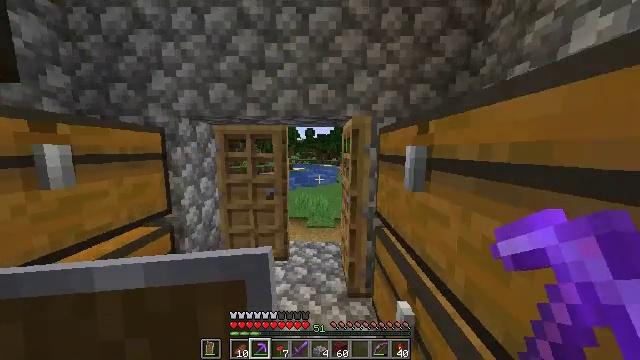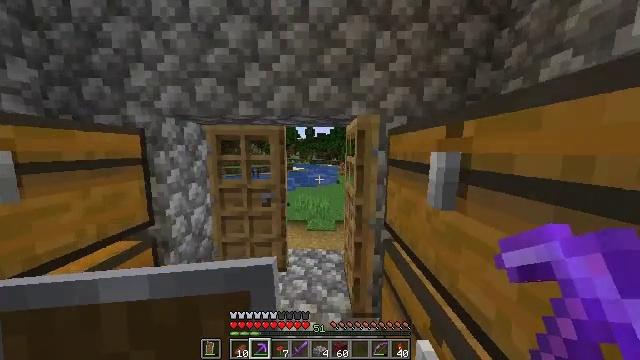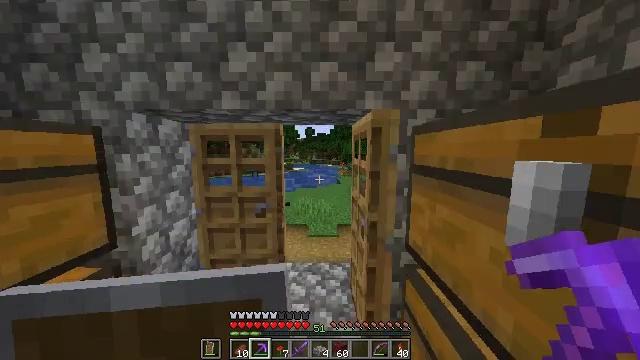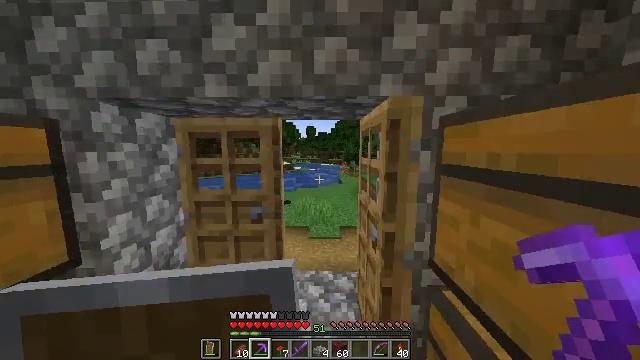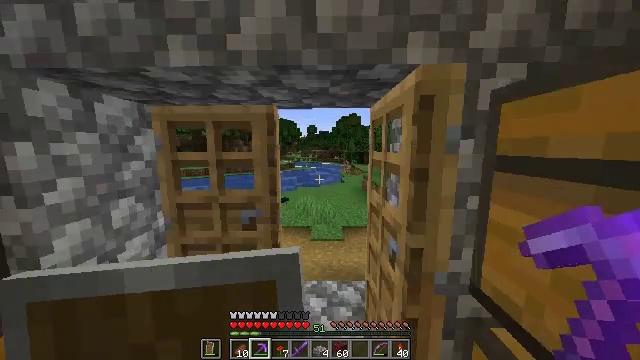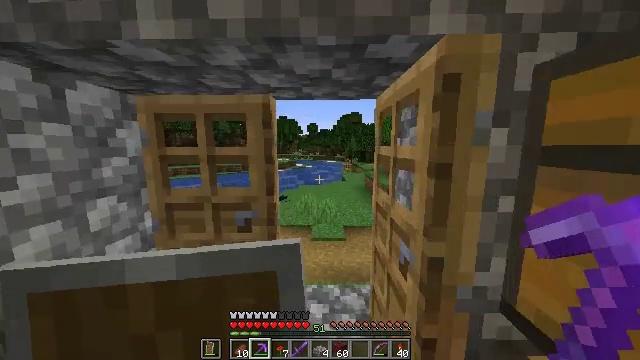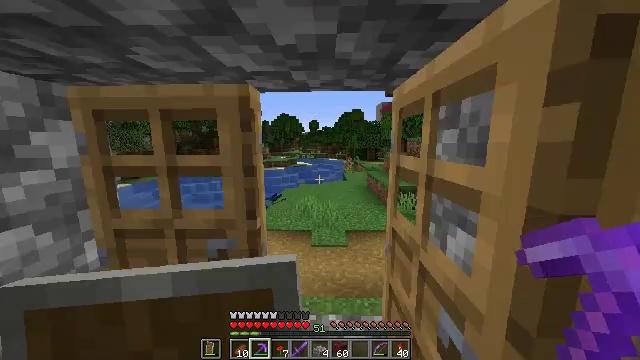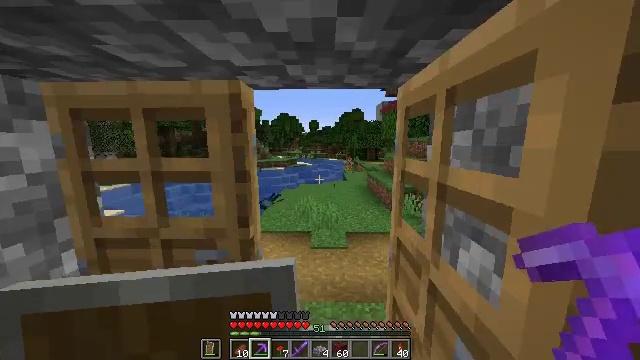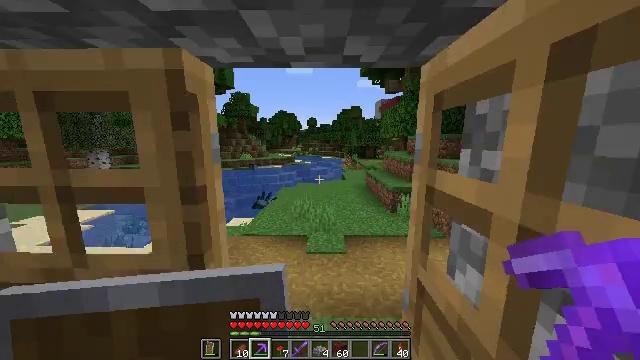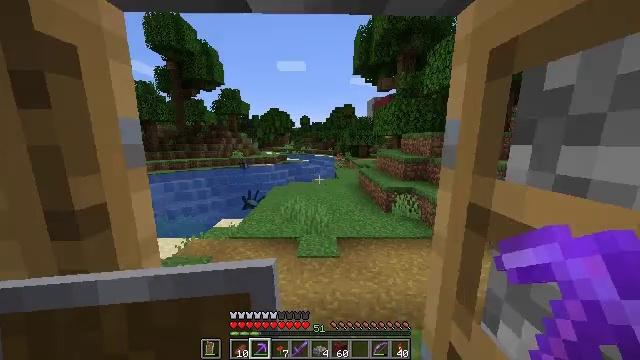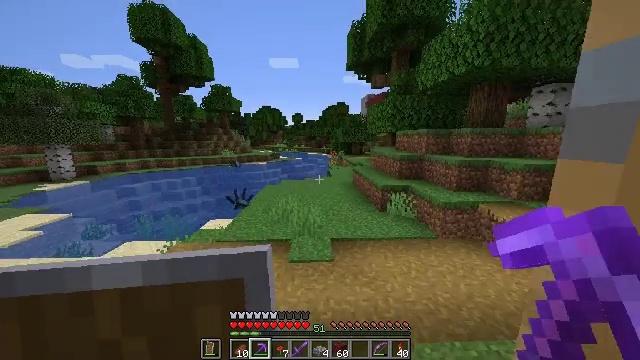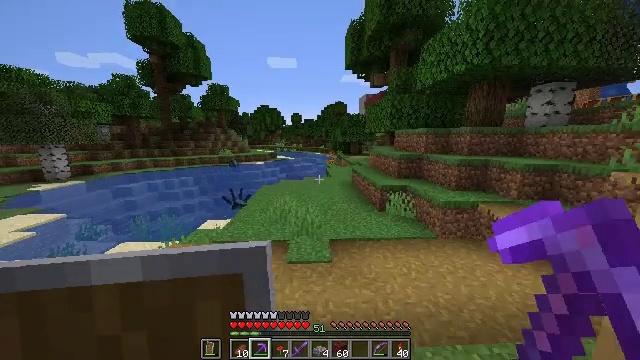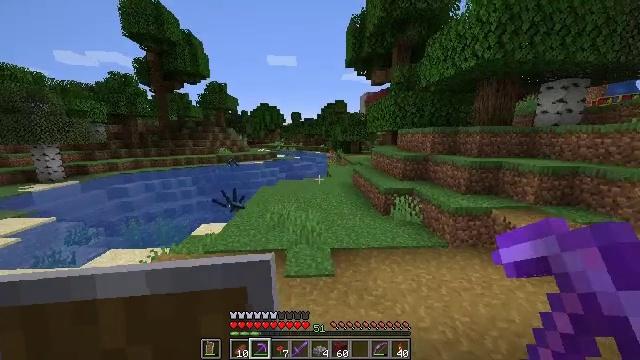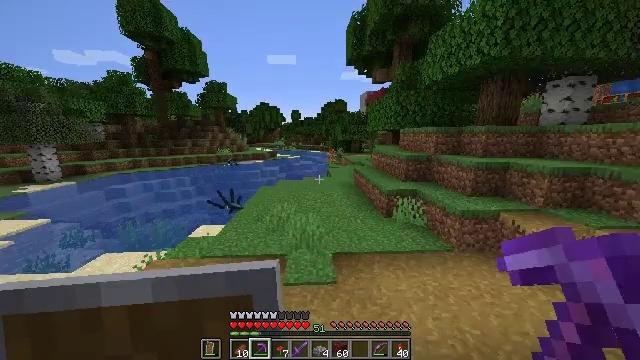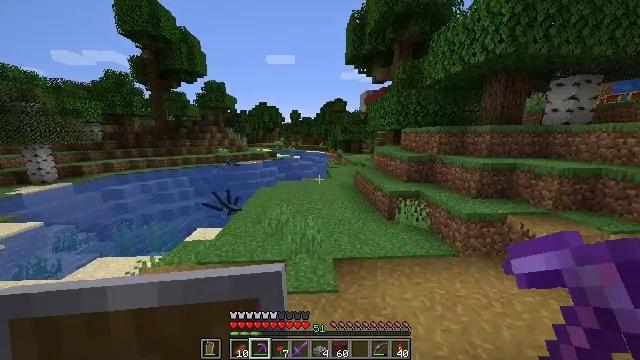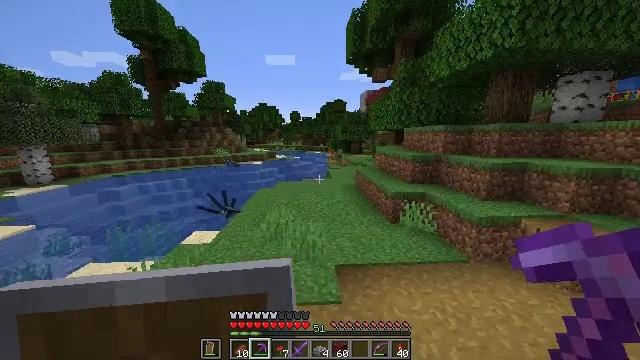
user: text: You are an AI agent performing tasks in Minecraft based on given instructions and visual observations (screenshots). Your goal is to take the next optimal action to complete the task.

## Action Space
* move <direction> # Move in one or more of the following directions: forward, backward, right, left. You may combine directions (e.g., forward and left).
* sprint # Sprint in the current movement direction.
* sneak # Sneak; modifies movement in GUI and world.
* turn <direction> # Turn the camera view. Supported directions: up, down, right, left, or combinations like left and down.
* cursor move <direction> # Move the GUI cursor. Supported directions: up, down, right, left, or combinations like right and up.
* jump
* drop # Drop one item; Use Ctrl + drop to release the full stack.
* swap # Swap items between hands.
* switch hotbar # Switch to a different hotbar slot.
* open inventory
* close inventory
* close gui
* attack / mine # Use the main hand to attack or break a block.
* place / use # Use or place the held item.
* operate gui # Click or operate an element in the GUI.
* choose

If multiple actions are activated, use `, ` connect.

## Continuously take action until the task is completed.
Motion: motion action
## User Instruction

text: Craft gold nugget in the crafting table.
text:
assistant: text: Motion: move forward
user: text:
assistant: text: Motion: move forward
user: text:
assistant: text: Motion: move forward
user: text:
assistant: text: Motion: move forward
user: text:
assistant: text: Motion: move forward
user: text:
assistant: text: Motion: move forward
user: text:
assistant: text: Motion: move forward
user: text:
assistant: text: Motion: move forward
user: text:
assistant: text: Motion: move forward, turn right
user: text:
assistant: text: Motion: move forward, turn right
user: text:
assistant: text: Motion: move forward
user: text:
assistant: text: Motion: move forward
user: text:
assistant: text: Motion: move forward
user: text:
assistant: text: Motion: move forward
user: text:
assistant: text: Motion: move forward
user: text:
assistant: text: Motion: move forward
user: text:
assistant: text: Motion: move forward, turn right
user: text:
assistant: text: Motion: move forward, turn right and down
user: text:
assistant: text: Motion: move forward, turn right
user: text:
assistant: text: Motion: move forward, turn right
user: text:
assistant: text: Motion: move forward, turn right
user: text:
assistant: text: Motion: move forward, turn right
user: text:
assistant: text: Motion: move forward, turn left and up
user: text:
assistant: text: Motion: move forward
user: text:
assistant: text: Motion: move forward
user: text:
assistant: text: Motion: move forward, turn right
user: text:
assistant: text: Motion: move forward, turn right and down
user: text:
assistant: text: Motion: move forward, turn right
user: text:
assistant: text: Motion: move forward, turn right
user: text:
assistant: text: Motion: move forward, turn right